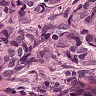
Metastatic tissue present: yes